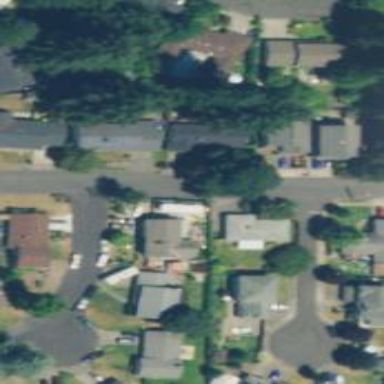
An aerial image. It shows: Residential road with sidewalk on the left side.